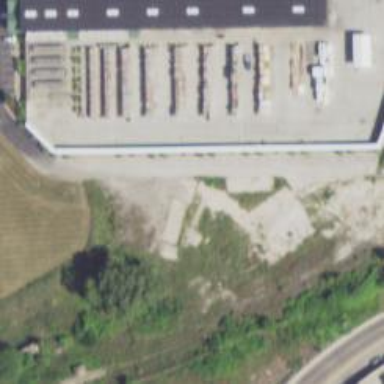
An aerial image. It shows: Abandoned railway siding.